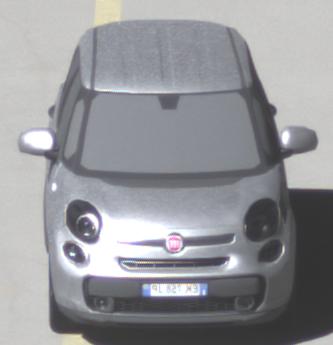
Make: Fiat
Model: 500L 1.4 16V
Detailed model: 500L (199)
Model produced from: 2012/10
Model produced until: 2017/05
Doors: 5
Color: white
Road condition: wet road
Daytime: midday
Contrast: high contrast